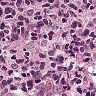
Metastatic tissue present: no